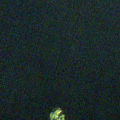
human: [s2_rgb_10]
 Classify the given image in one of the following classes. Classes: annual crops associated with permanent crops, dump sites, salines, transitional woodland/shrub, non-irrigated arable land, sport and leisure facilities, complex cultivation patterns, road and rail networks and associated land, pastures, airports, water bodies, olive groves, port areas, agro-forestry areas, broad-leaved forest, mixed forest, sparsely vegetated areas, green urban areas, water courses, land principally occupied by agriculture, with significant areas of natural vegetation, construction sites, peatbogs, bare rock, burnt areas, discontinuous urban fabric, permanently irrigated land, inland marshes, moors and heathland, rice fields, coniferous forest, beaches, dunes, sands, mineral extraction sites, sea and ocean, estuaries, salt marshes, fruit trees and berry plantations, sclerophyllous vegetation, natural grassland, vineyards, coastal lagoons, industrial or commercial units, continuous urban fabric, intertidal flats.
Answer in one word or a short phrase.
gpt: water bodies